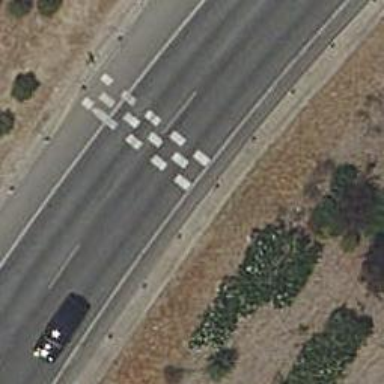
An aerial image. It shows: Rumble strip for traffic calming.